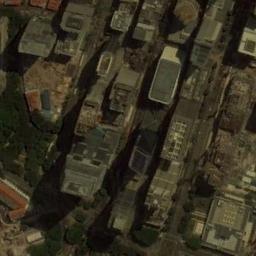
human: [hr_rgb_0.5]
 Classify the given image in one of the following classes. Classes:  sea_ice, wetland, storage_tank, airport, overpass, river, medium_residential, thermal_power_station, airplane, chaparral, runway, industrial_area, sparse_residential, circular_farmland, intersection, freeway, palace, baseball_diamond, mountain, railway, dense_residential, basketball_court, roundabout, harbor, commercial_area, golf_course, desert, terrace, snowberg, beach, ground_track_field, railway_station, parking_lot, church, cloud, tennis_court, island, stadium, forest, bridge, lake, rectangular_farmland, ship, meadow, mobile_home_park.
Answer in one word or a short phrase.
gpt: commercial_area